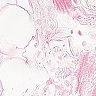
Metastatic tissue present: no